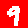
Digit: 9